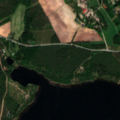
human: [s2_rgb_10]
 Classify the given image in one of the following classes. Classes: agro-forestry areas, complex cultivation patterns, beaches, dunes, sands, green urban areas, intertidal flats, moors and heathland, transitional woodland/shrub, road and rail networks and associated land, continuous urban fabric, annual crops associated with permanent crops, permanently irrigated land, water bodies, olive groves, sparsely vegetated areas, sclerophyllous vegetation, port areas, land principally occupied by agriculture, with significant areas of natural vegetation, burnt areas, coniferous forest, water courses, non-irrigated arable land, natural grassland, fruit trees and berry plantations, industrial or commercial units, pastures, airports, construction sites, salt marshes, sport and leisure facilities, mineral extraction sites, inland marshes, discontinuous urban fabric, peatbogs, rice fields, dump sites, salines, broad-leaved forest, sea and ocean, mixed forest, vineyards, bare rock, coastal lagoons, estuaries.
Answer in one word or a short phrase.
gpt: non-irrigated arable land, coniferous forest, mixed forest, water bodies